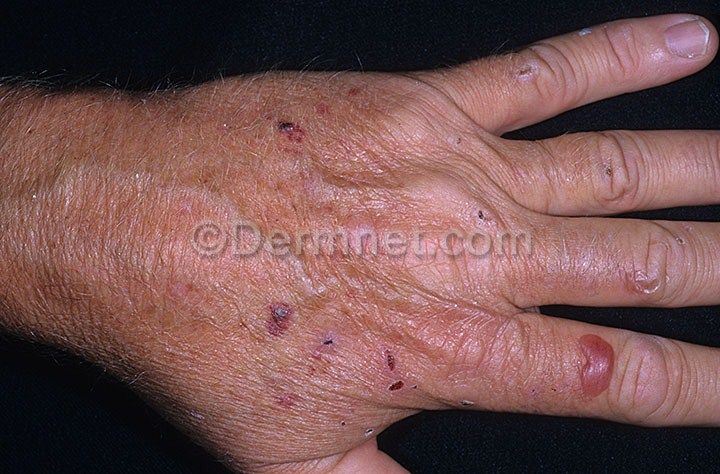
Disease: Light Diseases and Disorders of Pigmentation